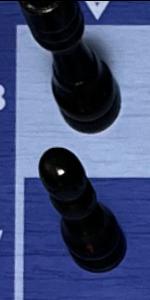
Label: Pawn_Black